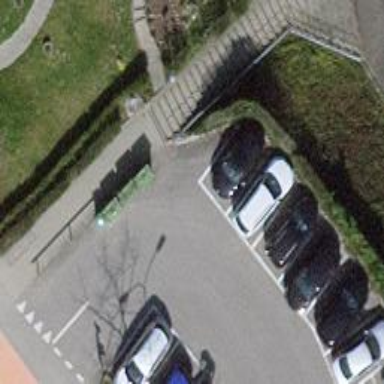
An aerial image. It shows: Asphalt parking aisle road.